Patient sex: F
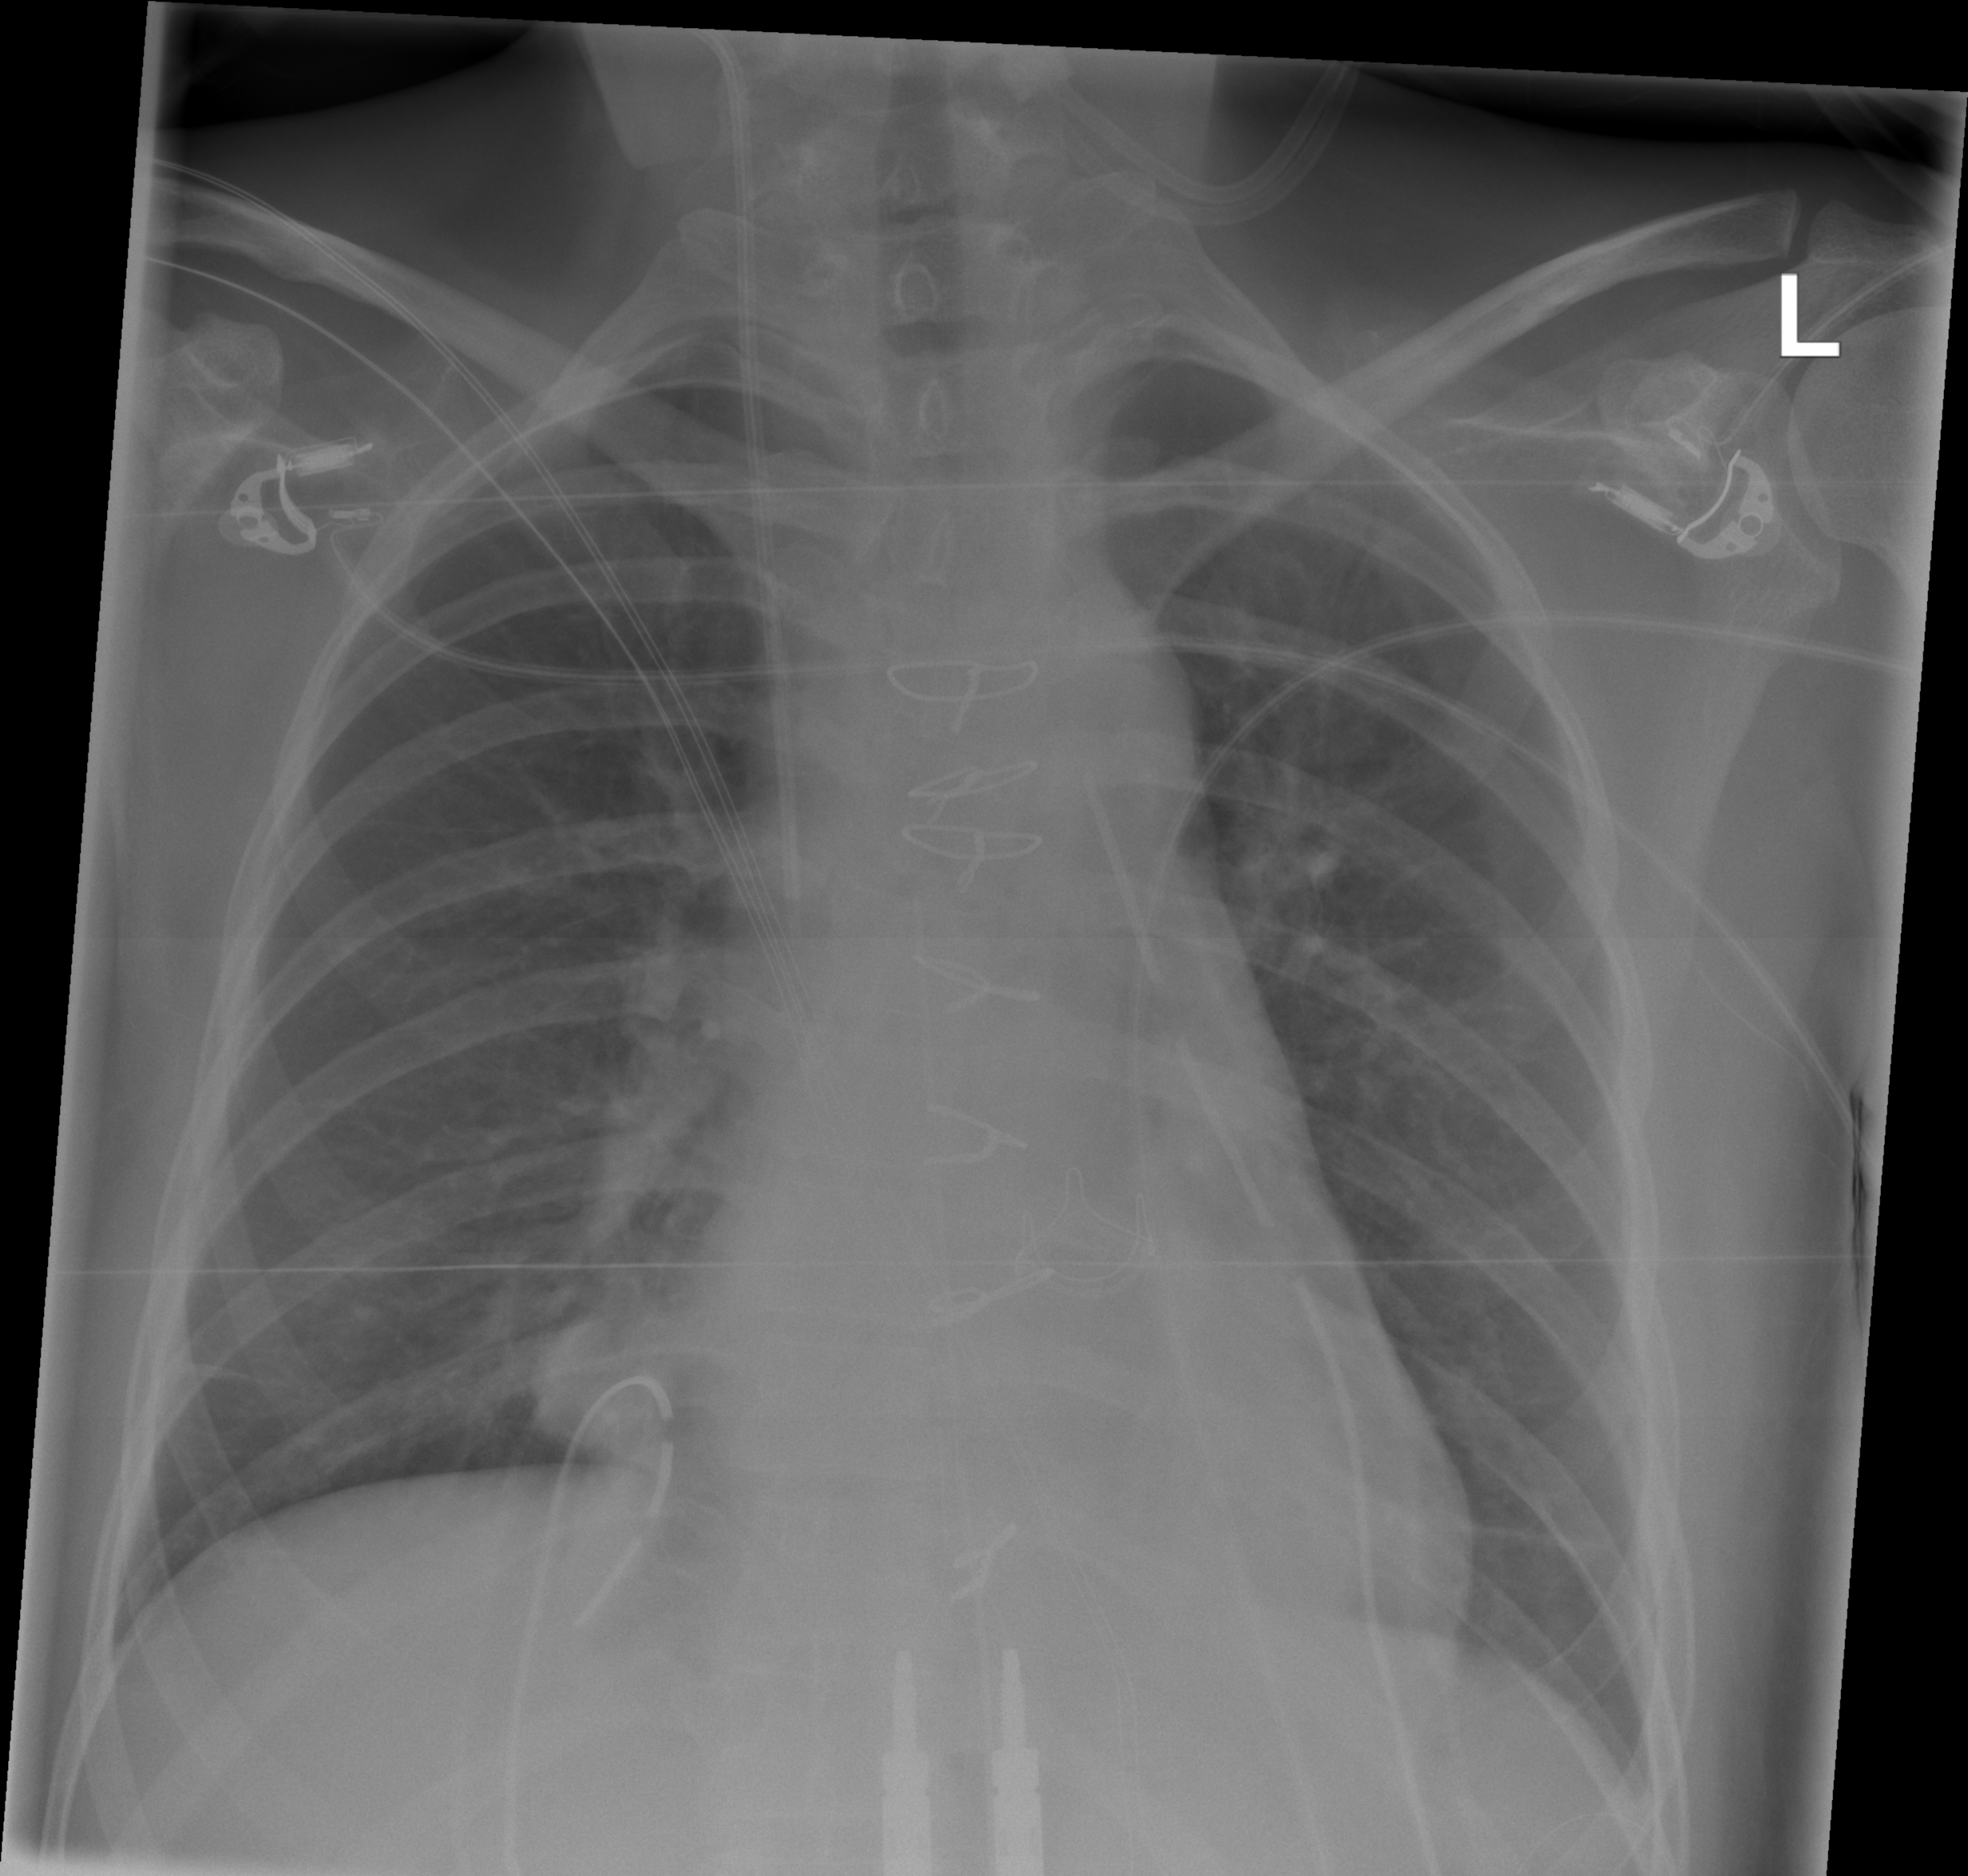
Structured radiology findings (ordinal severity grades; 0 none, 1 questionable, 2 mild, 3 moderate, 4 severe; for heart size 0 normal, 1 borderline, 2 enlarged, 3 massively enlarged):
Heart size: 0
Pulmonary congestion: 0
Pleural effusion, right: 0
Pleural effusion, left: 0
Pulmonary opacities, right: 0
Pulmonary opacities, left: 0
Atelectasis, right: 2
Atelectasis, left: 0